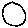
Label: moon